Question: I've setup Xdebug with the following configuration:
'''
[xdebug]
zend_extension="/usr/local/Cellar/php55-xdebug/2.2.5/xdebug.so"
xdebug.remote_enable= "On"
xdebug.remote_host = "127.0.0.1"
xdebug.remote_port = 9000
xdebug.remote_autostart = "Off"
xdebug.profiler_enable = "On"
xdebug.profiler_output_dir = "/tmp"
xdebug.idekey="PHPSTORM"
'''
and using "remote debugging" with the <URL> toggler plugin for safari.
But in PHPStorm it always breaks on the first line even though I have no breakpoint set there. I have looked in the settings of and found a setting related to this. But I have unchecked those. But even after a restart it still breaks on the first line of the first file.

How can I disable this behaviour?
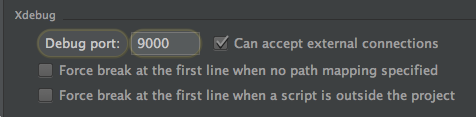
Answer: 'Run | Break at first line in PHP scripts' -- try turning it ON and OFF . Sometimes it is get stuck in between: showing OFF but in reality it is ON.
<URL> This particular moment has been .
---
If you still having such issue (IDE breaks an first line) and the above does not help ... then it has nothing to do with this option/answer and it's some misconfiguration at another place (missing or wrong paths mappings and stuff like that).